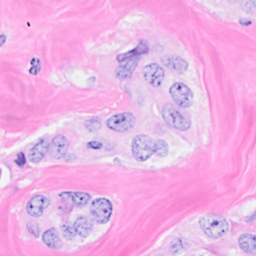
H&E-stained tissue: Breast